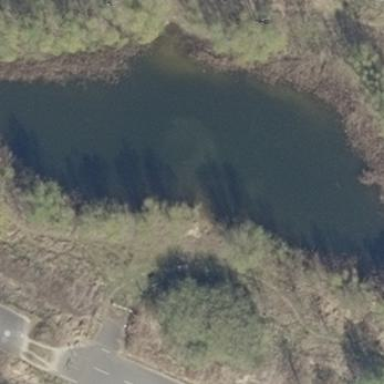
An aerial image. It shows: Pond surrounded by natural water.